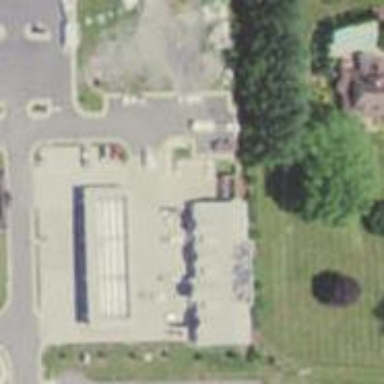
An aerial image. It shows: Fuel station.